Aerial crown-view tile of a tropical tree (Barro Colorado Island, Panama), acquired 20250715:
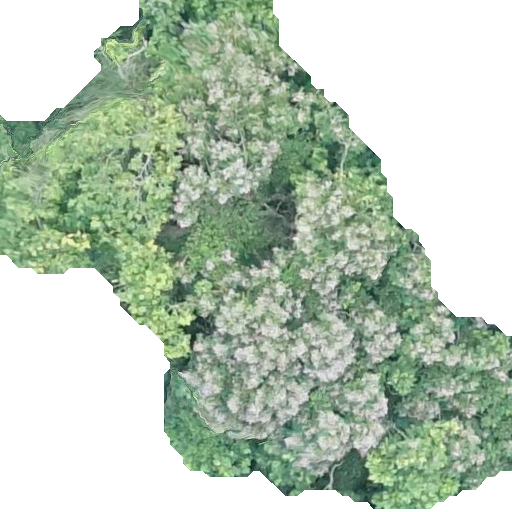
Species: Dipteryx oleifera
GBIF accepted scientific name: Dipteryx oleifera
Crown area: 251.089 m²